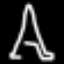
Label: The Eiffel Tower